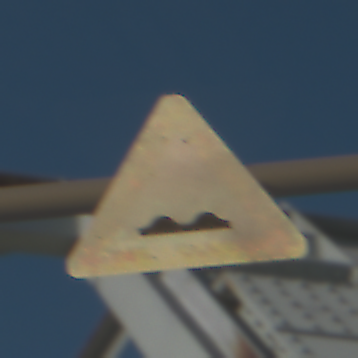
Verkehrszeichen: UnebeneFahrbahn
Umgebung: Outdoor, Special
Tageszeit: MorningAfternoon
Wetter: Clear
Licht: Natural
Jahreszeit: NotSpecified
Kontrast: HighContrast